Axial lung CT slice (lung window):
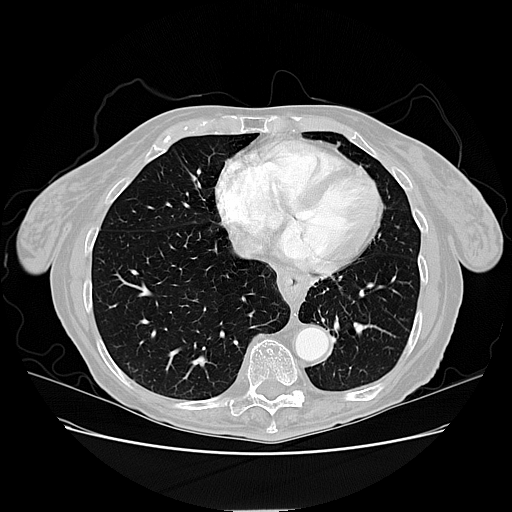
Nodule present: no